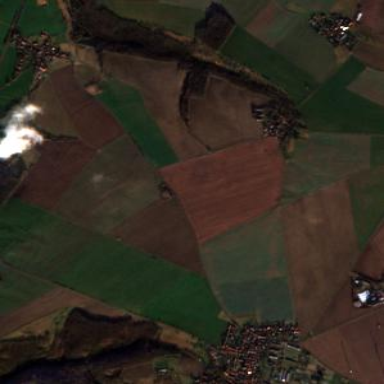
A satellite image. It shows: View of farmland.